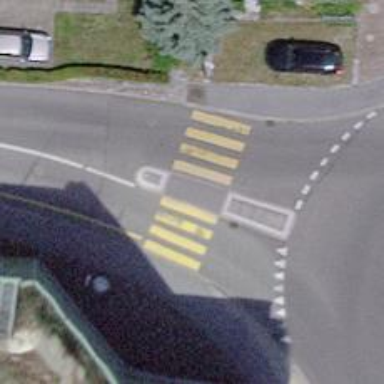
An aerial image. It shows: Uncontrolled zebra crossing on the road.